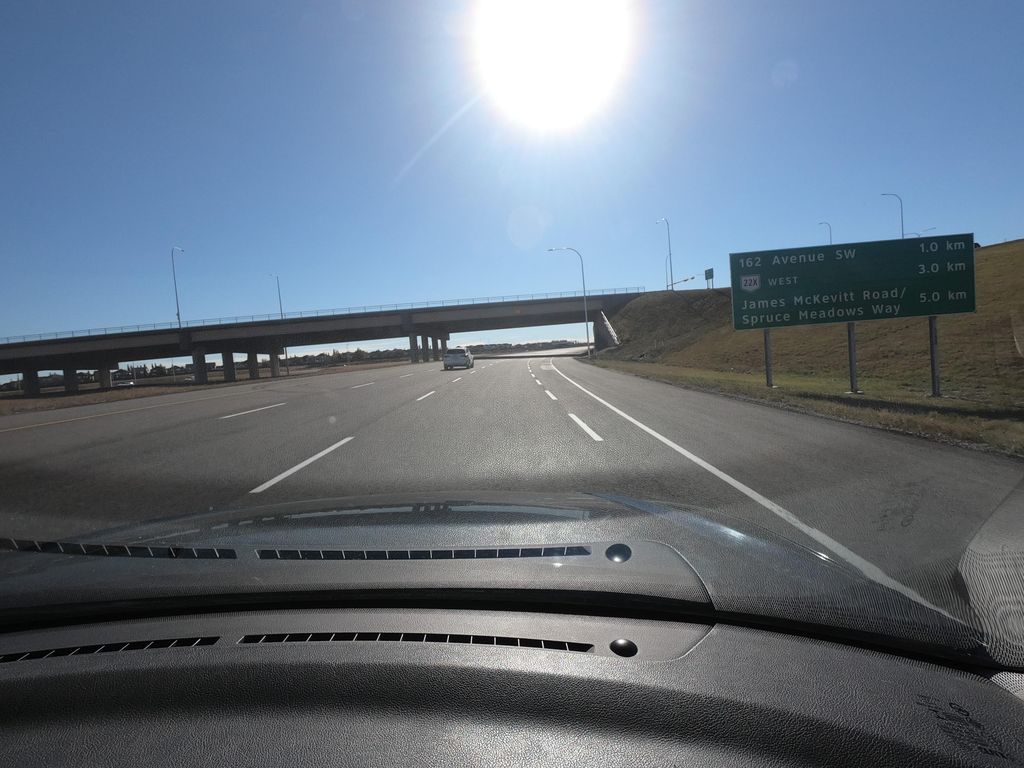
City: calgary